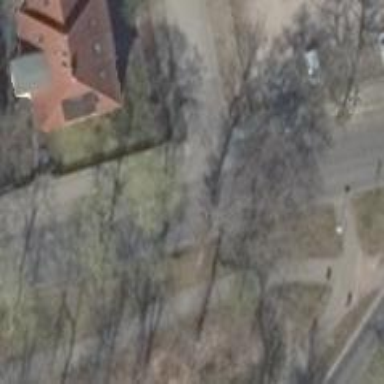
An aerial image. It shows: Smooth asphalt road in residential area.